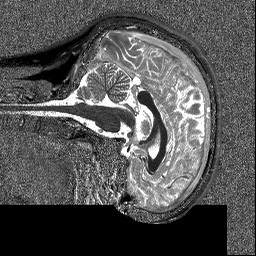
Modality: T1map
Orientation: sagittal
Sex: male